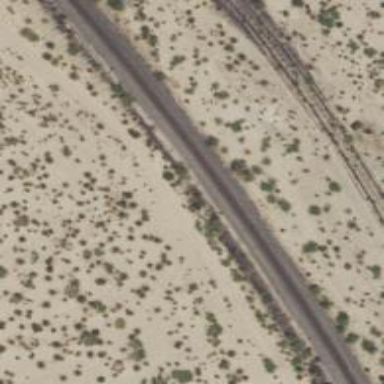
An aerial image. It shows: Railway track.